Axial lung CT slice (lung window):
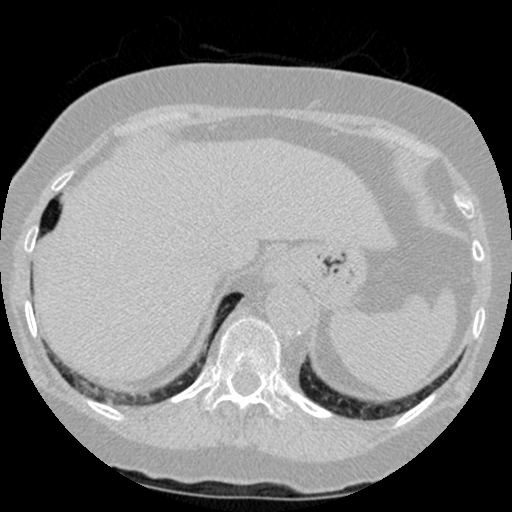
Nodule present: no